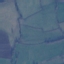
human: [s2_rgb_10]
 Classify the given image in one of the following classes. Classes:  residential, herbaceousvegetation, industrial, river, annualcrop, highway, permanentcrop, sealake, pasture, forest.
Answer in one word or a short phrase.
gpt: Pasture